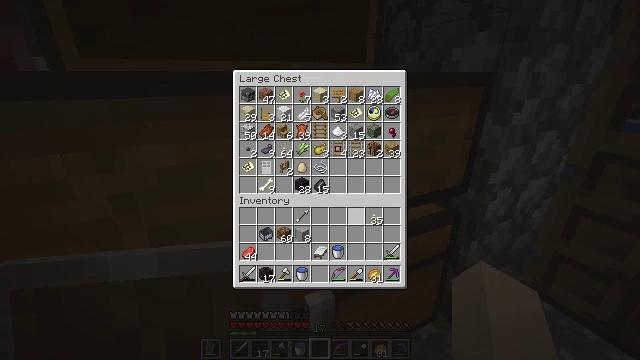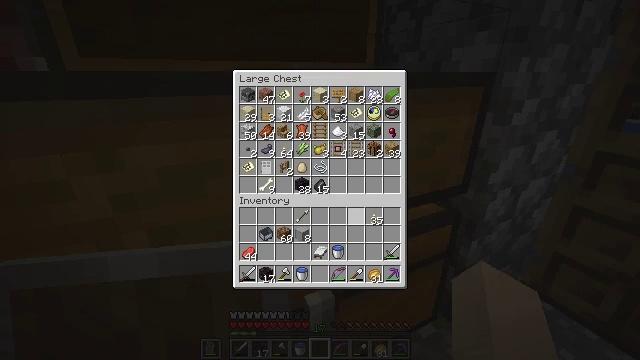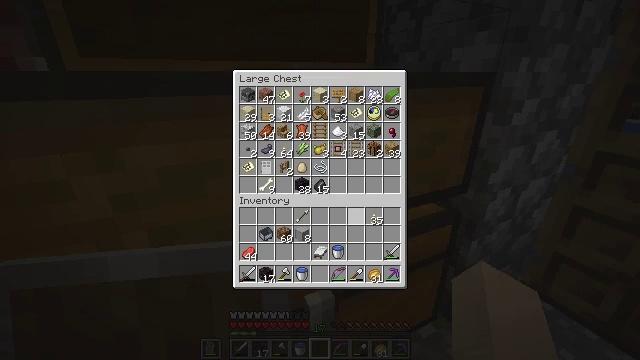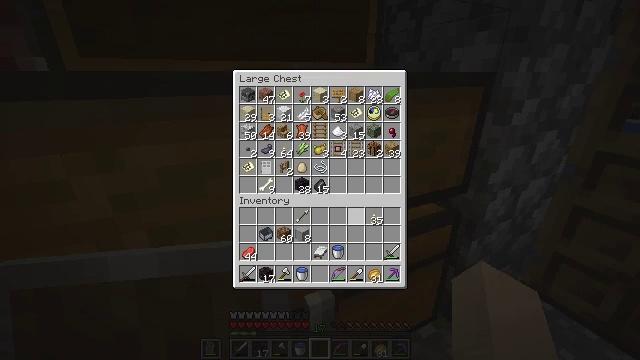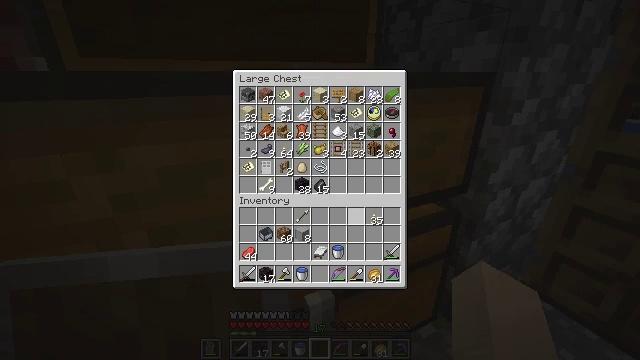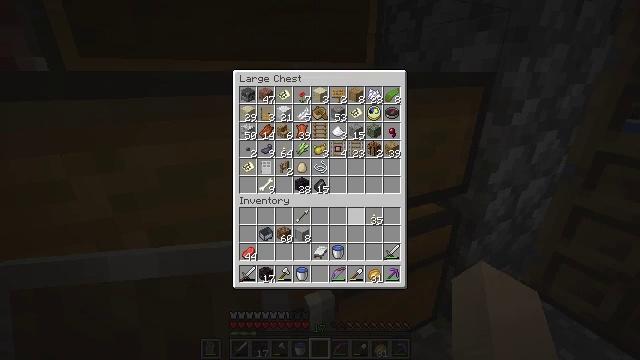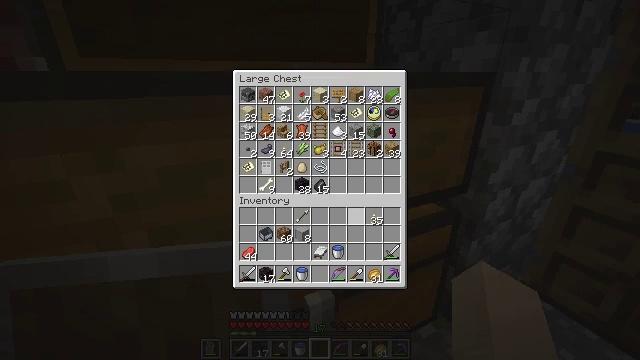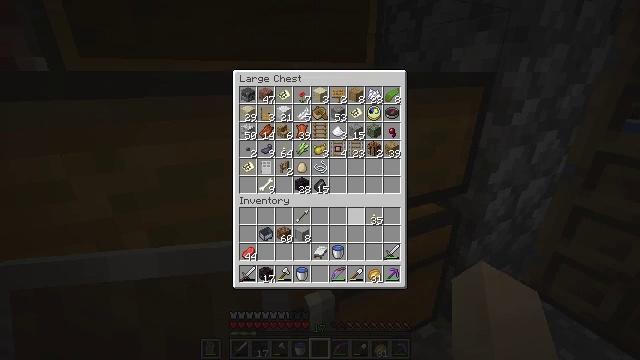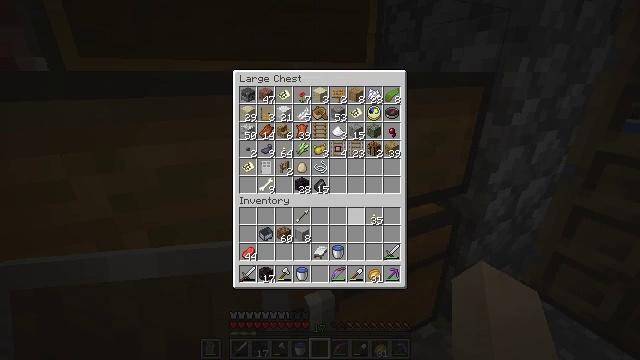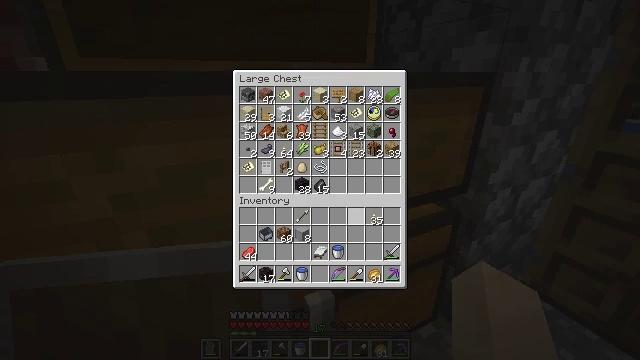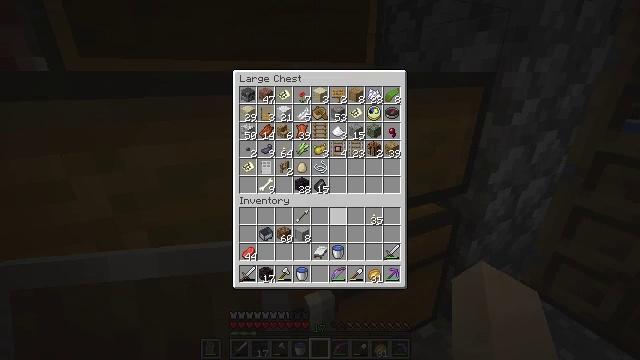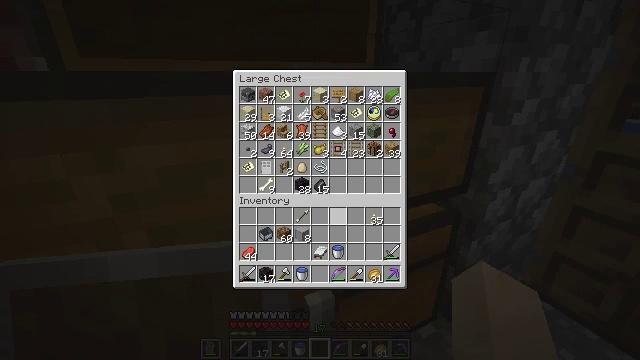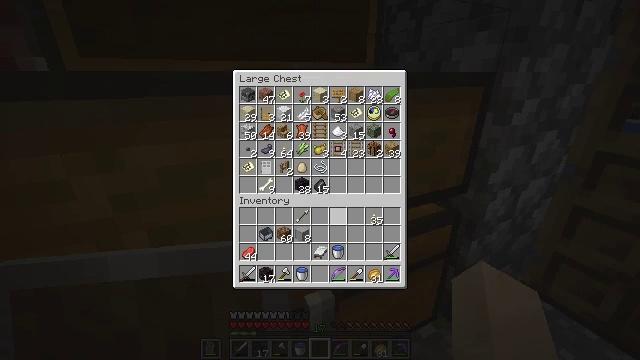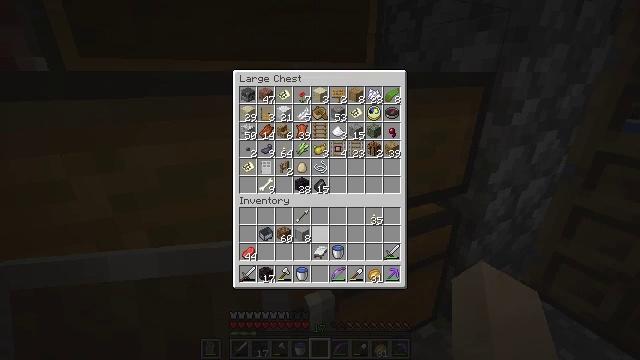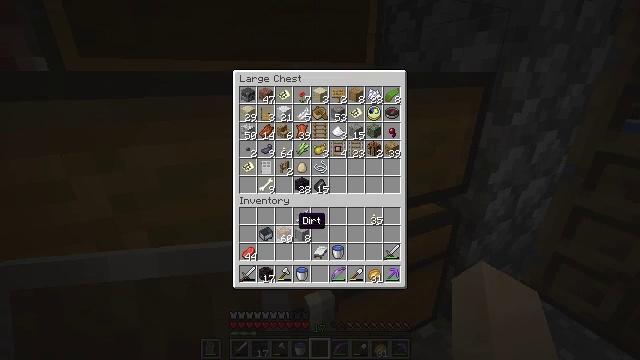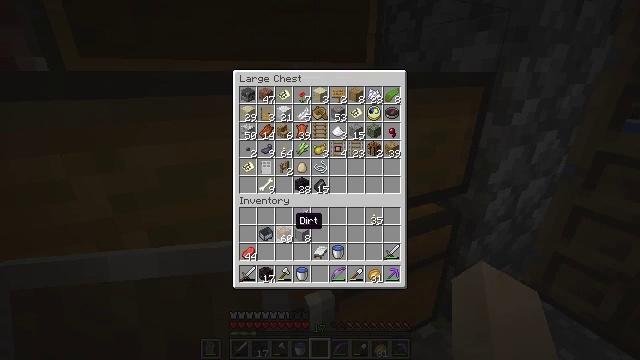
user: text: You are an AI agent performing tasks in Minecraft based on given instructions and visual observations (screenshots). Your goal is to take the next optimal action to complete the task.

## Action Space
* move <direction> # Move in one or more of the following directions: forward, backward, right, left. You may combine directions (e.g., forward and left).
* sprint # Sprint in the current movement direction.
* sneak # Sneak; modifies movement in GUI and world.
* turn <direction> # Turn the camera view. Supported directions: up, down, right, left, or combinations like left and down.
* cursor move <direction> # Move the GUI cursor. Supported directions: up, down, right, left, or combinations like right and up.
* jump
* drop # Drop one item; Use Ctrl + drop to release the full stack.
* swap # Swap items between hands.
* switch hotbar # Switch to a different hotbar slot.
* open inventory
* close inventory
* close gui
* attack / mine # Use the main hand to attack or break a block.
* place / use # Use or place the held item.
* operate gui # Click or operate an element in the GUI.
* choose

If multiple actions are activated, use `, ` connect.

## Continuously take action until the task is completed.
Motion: motion action
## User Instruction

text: Attack the chest to pick it up.
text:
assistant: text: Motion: no_op
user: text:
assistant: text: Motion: no_op
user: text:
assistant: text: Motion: no_op
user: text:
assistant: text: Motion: no_op
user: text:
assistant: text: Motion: no_op
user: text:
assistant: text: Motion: no_op
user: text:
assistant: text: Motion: no_op
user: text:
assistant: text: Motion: no_op
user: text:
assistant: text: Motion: no_op
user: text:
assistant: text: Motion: no_op
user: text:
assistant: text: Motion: turn left
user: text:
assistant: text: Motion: no_op
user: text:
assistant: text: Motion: turn left
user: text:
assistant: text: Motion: turn left
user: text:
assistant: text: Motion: no_op
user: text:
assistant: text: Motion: no_op
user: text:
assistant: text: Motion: no_op
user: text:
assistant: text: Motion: turn right
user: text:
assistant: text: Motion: no_op
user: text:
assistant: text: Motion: no_op
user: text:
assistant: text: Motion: no_op
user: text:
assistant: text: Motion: no_op
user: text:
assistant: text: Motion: no_op
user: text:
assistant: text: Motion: open inventory
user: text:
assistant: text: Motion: open inventory
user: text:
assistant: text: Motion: turn down
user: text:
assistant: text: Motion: turn down
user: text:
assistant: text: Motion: turn left and down
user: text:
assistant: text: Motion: turn down
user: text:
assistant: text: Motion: turn down, use / place